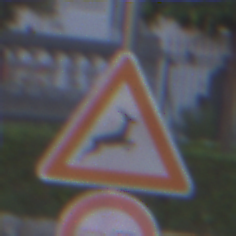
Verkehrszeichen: WildwechselLinks
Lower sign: Ueberholverbot
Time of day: SunriseSunset
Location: Outdoor (Urban)
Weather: PartlyCloudy
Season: NotSpecified
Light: Natural